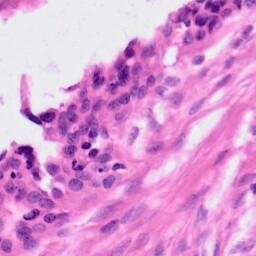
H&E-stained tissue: Ovarian